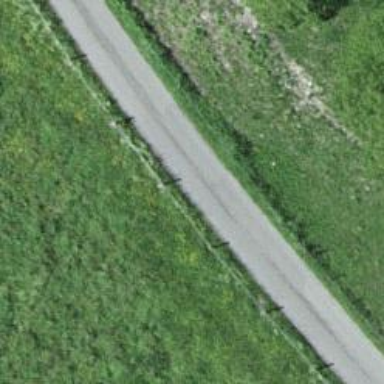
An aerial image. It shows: Unclassified road with asphalt surface.